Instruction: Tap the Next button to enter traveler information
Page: cart
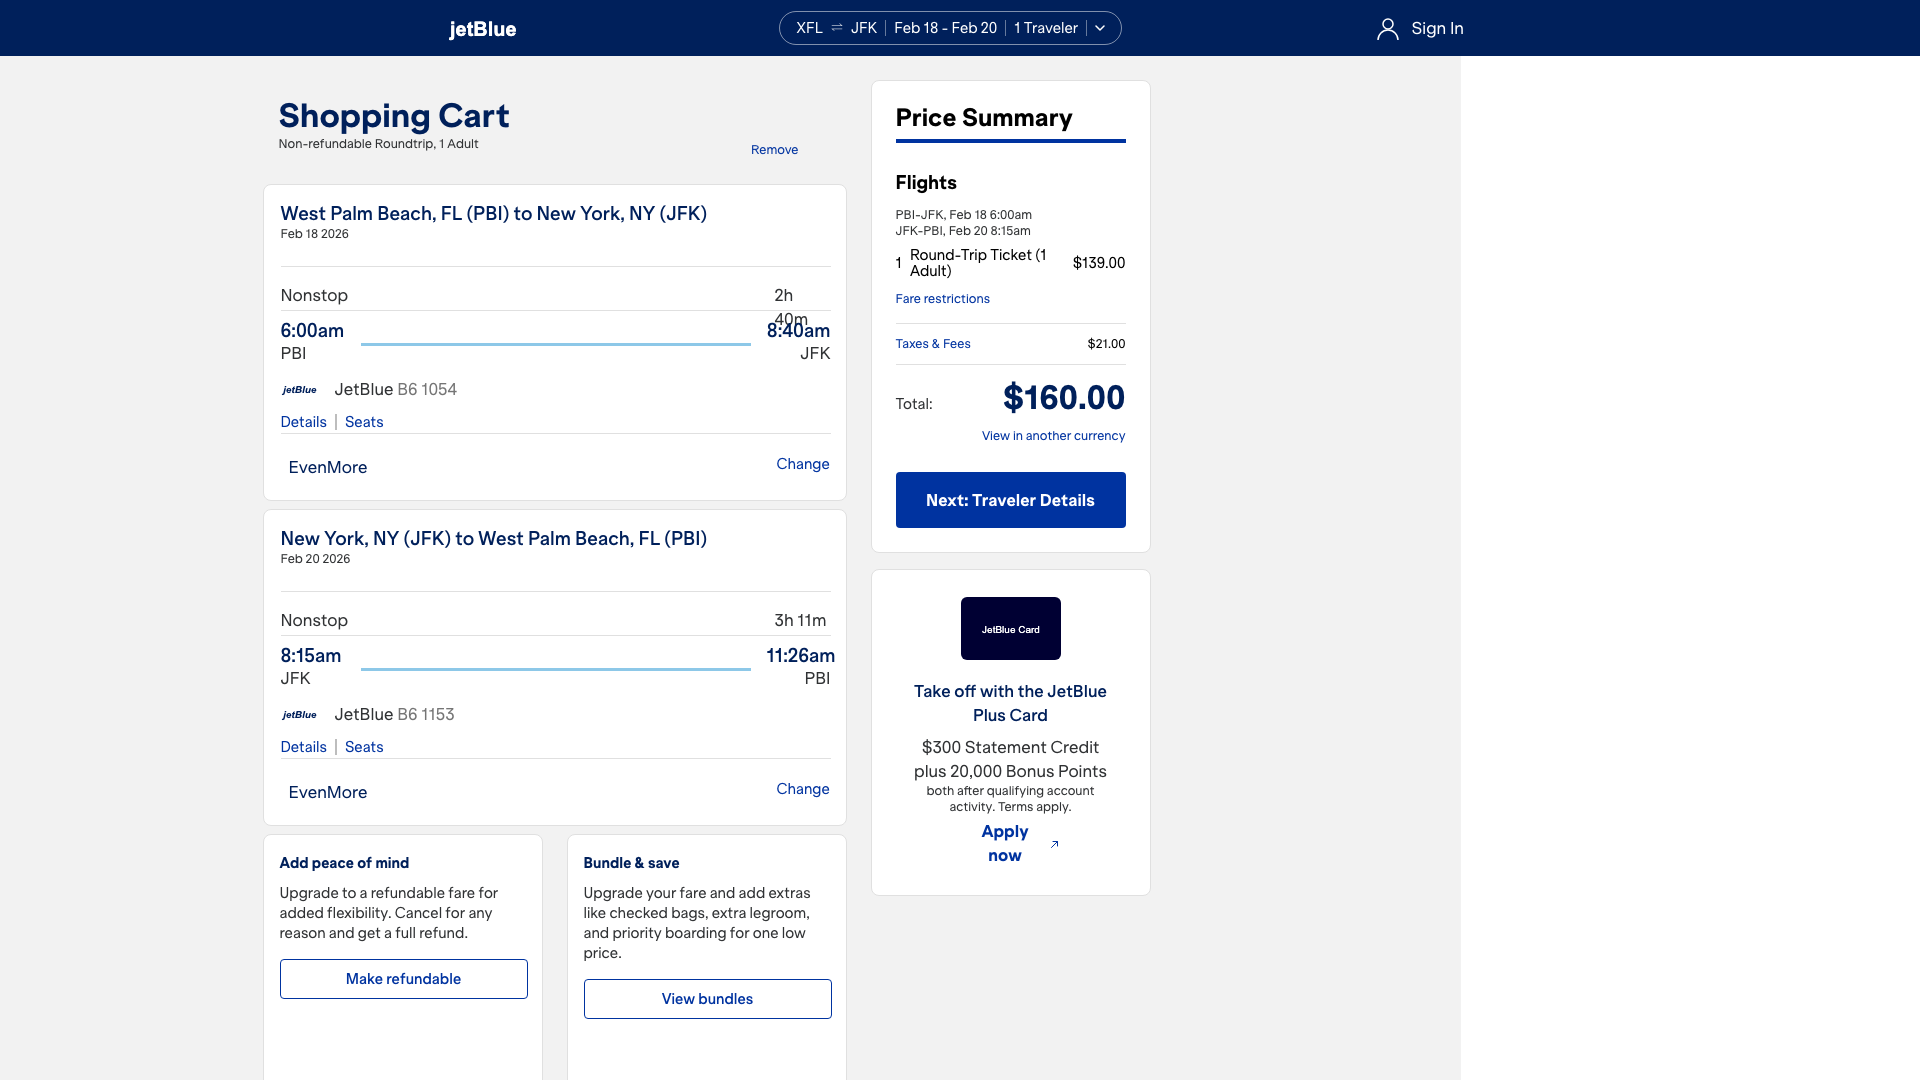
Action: click